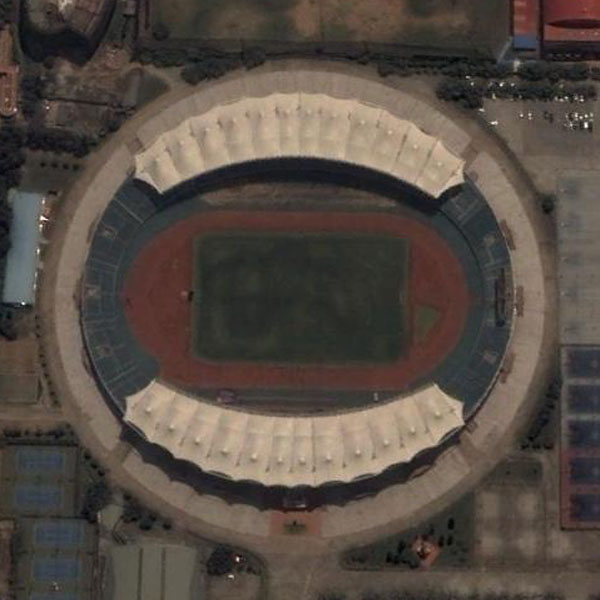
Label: footballField